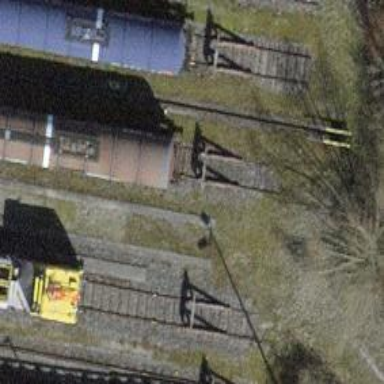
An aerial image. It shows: Railway buffer stop.